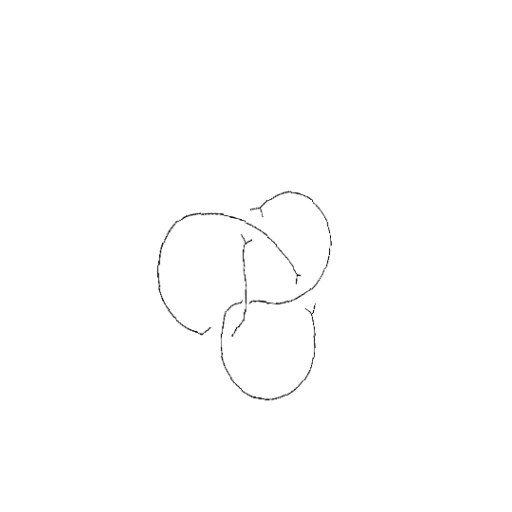
Crossing number: 4